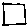
Label: square